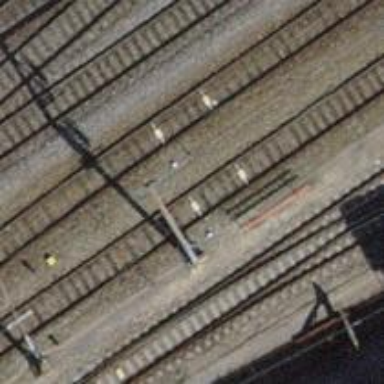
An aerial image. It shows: Railway signal.